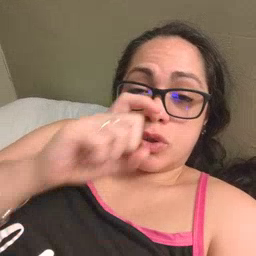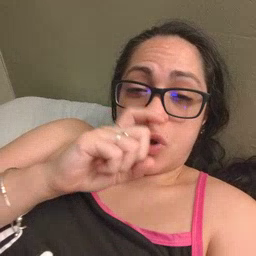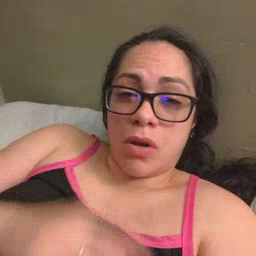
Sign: doll